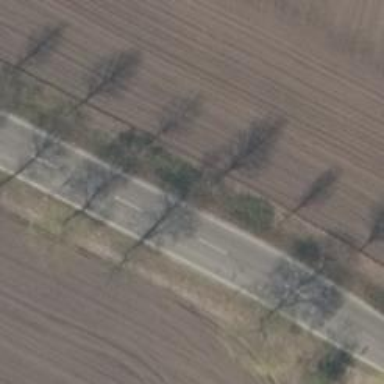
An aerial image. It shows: Asphalt road classified as tertiary.